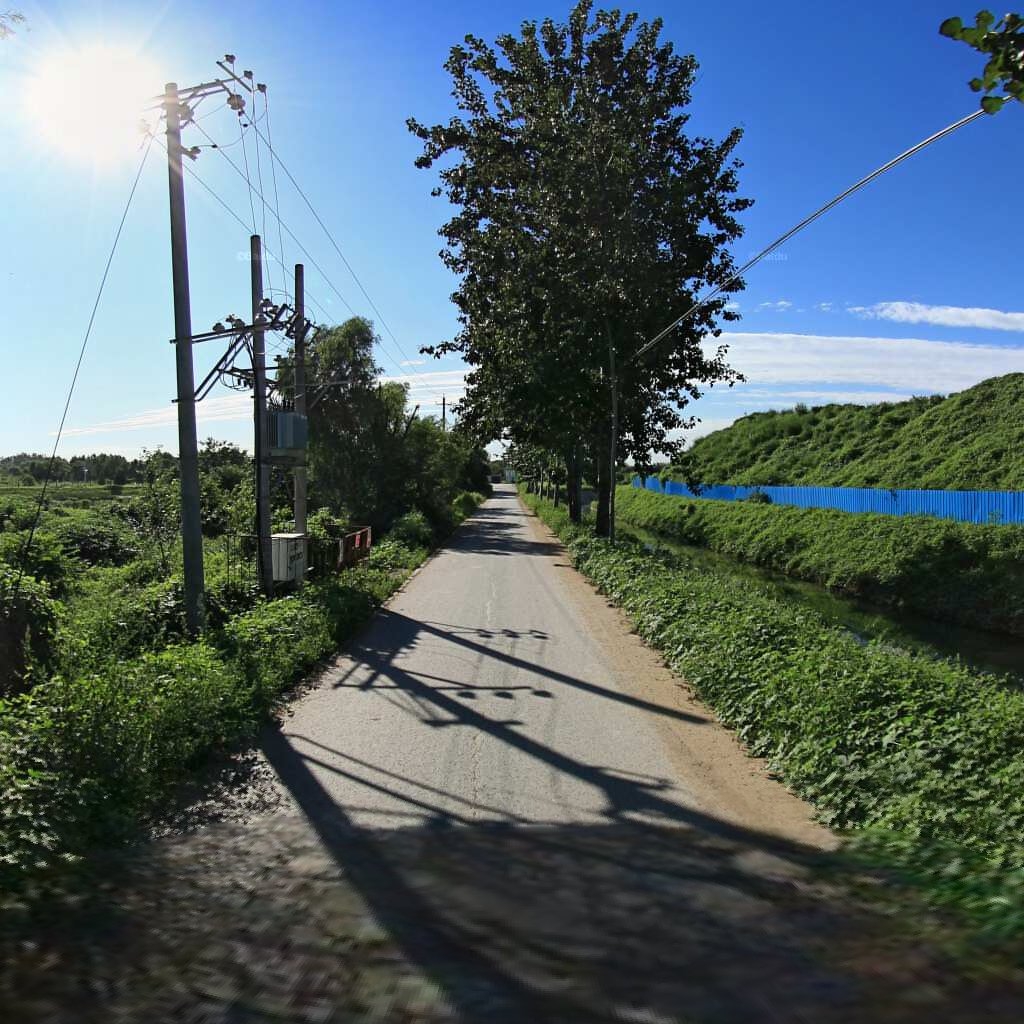
Region: Haidian
Road damage annotations: longitudinal crack, longitudinal crack